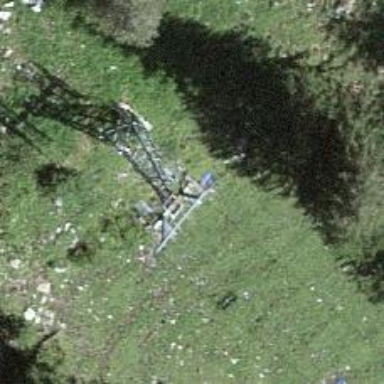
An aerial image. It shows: Chair lift captured from aerial perspective.